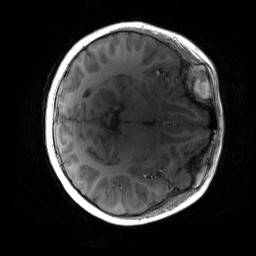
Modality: T1w
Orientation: axial
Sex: female
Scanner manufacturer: siemens
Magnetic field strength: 3 T
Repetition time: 1.9 s
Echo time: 0.00243 s